Question:
Hi all I have done a work regarding 'date picker' in 'visual studio 2010' which is working fine in 'VS2005' and 'VS2008'..
my sample design is
'''
<%@ Page Language="C#" AutoEventWireup="true" CodeFile="Default2.aspx.cs" Inherits="Default2" %>
<!DOCTYPE html PUBLIC "-//W3C//DTD XHTML 1.0 Transitional//EN" "http://www.w3.org/TR/xhtml1/DTD/xhtml1-transitional.dtd">
<html xmlns="http://www.w3.org/1999/xhtml"> <head runat="server">
<title></title>
<script type="text/javascript" src="http://ajax.googleapis.com/ajax/libs/jquery/1.4.4/jquery.min.js"></script>
<script type="text/javascript" src="http://ajax.googleapis.com/ajax/libs/jqueryui/1.8.1/jquery-ui.min.js"></script>
<script type="text/javascript" src="js/jquery.datepick.js"></script>
<style type="text/css">
@import "css/jquery.datepick.css";
</style>
<script type="text/javascript">
$(document).ready(function () {
$('<%= txtHiredate.ClientID %>').datepick({ showOnFocus: false, showTrigger: '#calImg' });
});
</script>
<script type="text/javascript">
$(document).ready(function () {
$('<%= txtDateofBirth.ClientID %>').datepick({ showOnFocus: false, showTrigger: '#Img1' });
});
</script> </head> <body>
<form id="form1" runat="server">
<div>
<asp:Button ID="Button1" runat="server" Text="Button" ValidationGroup="personal"
Style="left: 459px; position: absolute; top: 171px" />
<asp:Label ID="lblDate" runat="Server" Text="HireDate" style="left: 321px; position: absolute; top: 98px"></asp:Label>
<asp:Label style="LEFT: 310px; POSITION: absolute; TOP: 133px" id="Label1" runat="Server" Text="DateofBirth"></asp:Label>
<asp:TextBox ID="txtHiredate" runat="server" ValidationGroup="personal" Style="left: 397px;
position: absolute; top: 96px" />
<div style="display: none;">
<img id="calImg" src="images/calendar.gif" alt="Popup" class="trigger" style="left: 564px;
position: absolute; top: 101px" />
</div>
<asp:TextBox ID="txtDateofBirth" runat="server" ValidationGroup="personal" Style="left: 398px;
position: absolute; top: 131px" />
<asp:CustomValidator ID="CustomValidator1" runat="server" ClientValidationFunction="validatehiredate"
ControlToValidate="txtDateofBirth" ValidationGroup="personal" Display="Dynamic"
Style="left: 596px; position: absolute; top: 132px">can not hire guy less than 18 yrs</asp:CustomValidator>
<div style="display: none;">
<img id="Img1" src="images/calendar.gif" alt="Popup" class="trigger" style="left: 568px;
position: absolute; top: 136px" />
</div>
</form> </body> </html>
'''
But when I open 'vs2005' solution in 'Vs2010' a message regarding 'web.config' raises if I click on ok and run this is working fine. But if I create a new solution and working on this it is not showing the corresponding images.. Can any one help me..
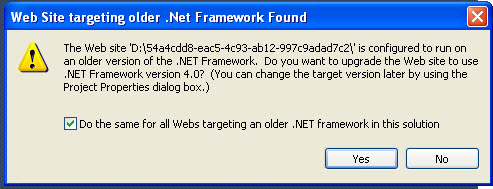
Answer: Try as per below
'''
$('<%= txtHiredate.ClientID %>')
$('<%= txtDateofBirth.ClientID %>')
'''
to
'''
$('#<%= txtHiredate.ClientID %>')
$('#<%= txtDateofBirth.ClientID %>')
'''